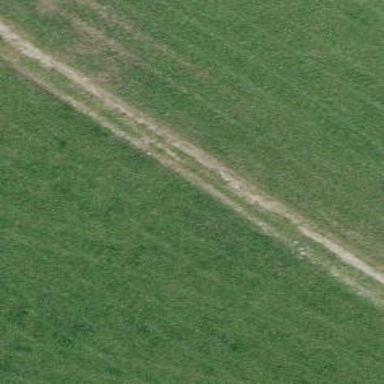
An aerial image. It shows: Track road with grade4 tracktype.